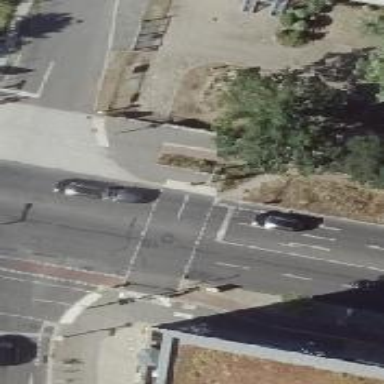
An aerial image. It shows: Road with traffic signals.